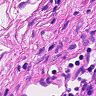
Metastatic tissue present: no